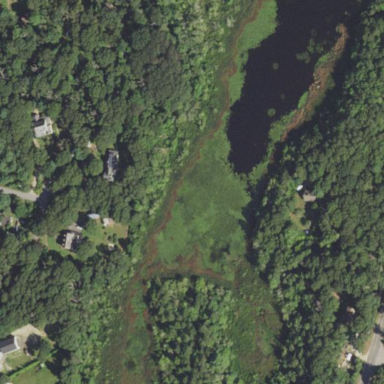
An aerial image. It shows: Marsh wetland.